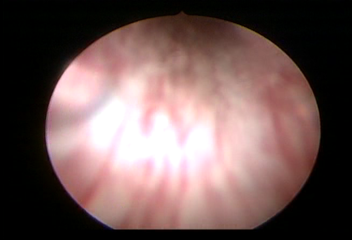
Modality: WLC
Class: Normal mucosa
Bladder cancer association: No